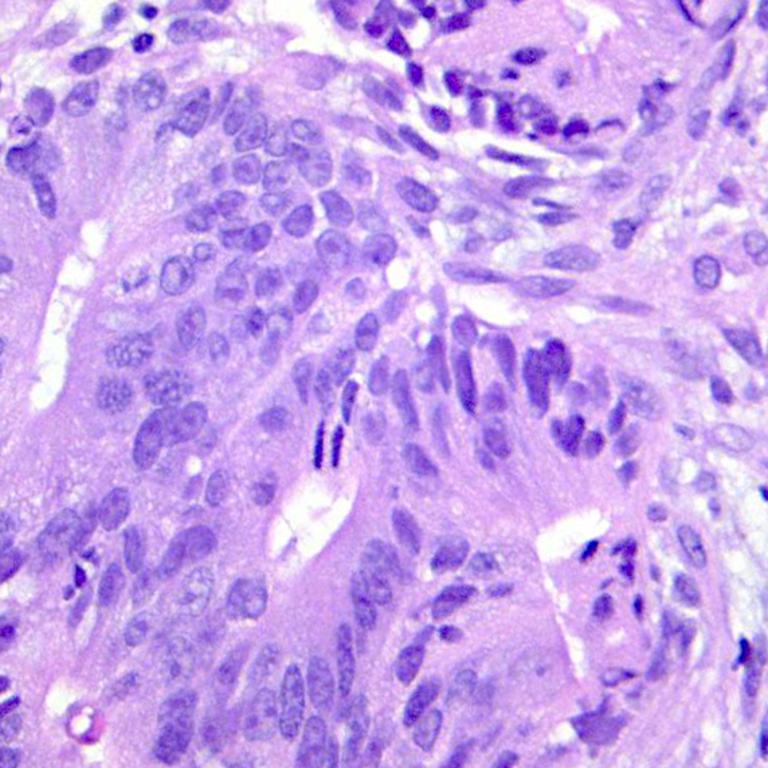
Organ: colon
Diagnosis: adenocarcinomas